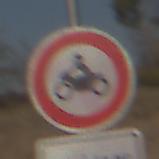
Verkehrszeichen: VerbotKraftraeder
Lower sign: ZeitangabenMitBeschraenkungAufWochentage1
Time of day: MorningAfternoon
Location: Outdoor (Nature)
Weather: PartlyCloudy
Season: NotSpecified
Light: Natural